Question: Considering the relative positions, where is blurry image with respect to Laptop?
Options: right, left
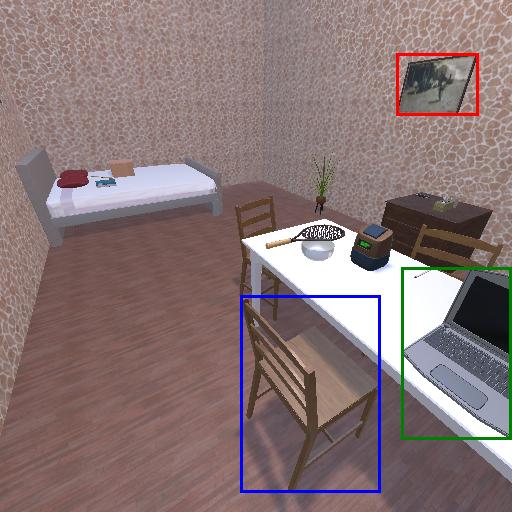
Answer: right